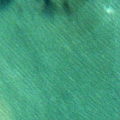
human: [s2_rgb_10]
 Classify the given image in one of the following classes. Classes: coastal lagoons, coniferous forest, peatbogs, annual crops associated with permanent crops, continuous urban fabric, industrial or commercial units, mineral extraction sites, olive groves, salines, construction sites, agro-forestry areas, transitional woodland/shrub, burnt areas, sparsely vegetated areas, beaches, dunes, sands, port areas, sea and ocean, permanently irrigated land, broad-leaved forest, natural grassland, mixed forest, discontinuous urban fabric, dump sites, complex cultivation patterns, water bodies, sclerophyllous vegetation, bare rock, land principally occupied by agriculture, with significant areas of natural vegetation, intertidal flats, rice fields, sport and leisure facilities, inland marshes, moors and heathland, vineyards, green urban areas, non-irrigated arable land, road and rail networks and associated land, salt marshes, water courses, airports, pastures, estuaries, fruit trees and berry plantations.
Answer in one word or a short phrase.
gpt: sea and ocean